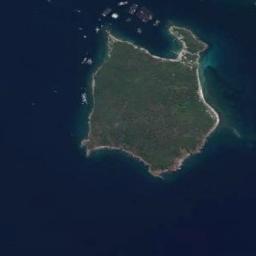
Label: island